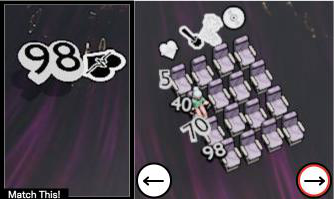
Task: seats
Answer: no